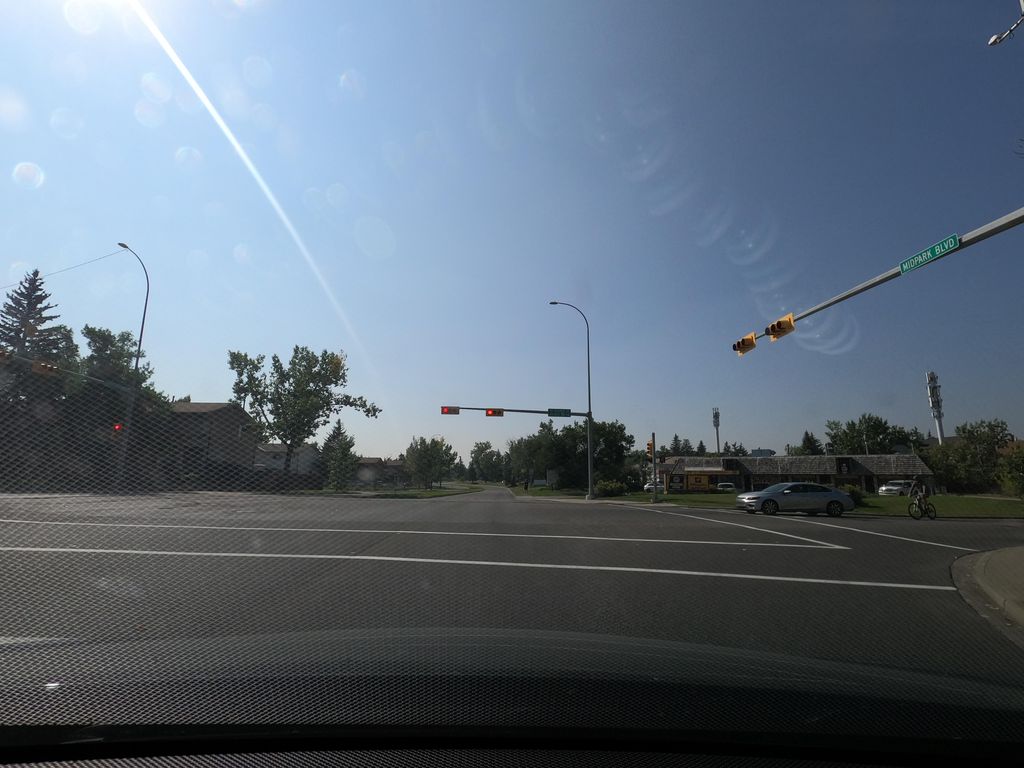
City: calgary